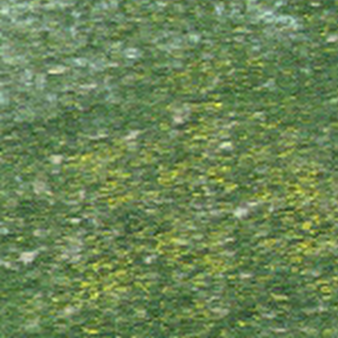
Label: other